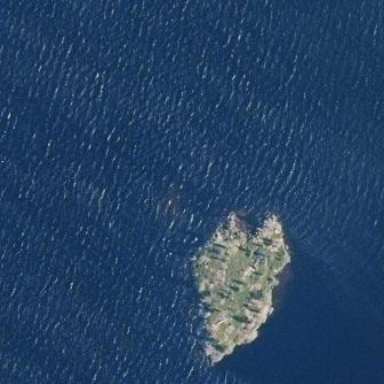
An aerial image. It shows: Islet.